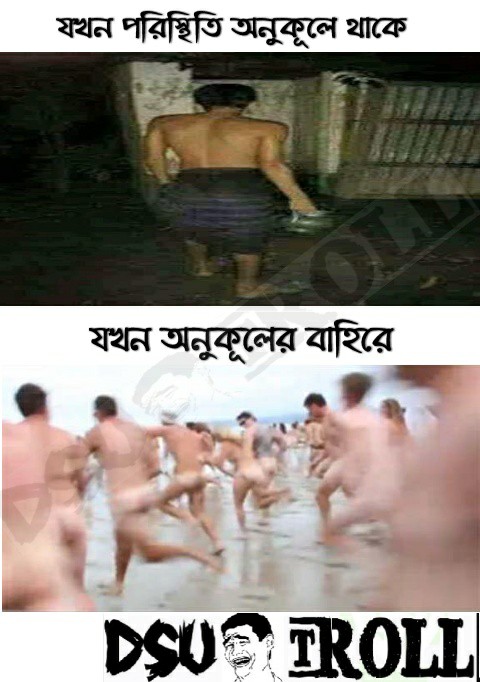
Caption: যখন পরিস্থিতি অনুকূলে থাকে    যখন অনুকূলের বাহিরে
Label: non-hate